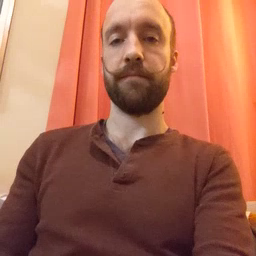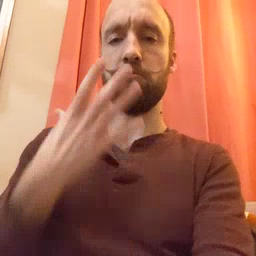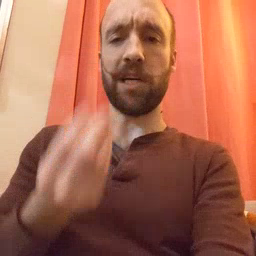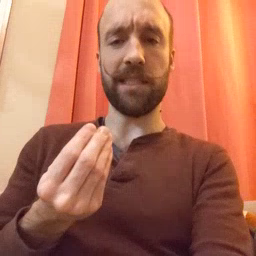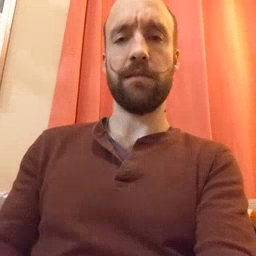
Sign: wet